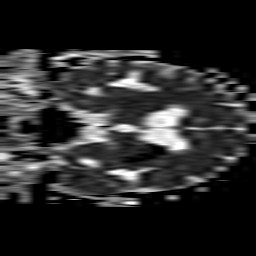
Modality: ADC
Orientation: coronal
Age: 76
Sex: male
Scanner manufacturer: philips
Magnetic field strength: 1.5 T
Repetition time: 3.514 s
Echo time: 0.07078 s